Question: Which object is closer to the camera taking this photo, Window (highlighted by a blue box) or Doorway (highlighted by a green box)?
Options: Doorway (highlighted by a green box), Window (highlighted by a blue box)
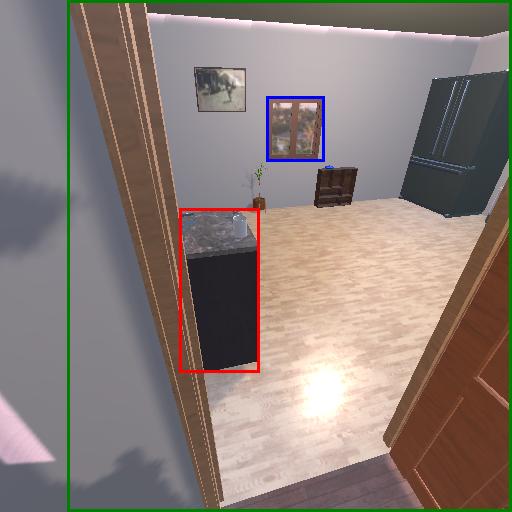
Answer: Doorway (highlighted by a green box)